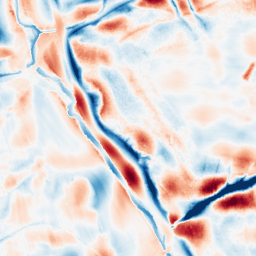
Category: wavelet
Decomposition family: wavelet_biorthogonal
Decomposition parameters: wavelet: bior3.5
level: 5
Upsampling method: regularized
Upsampling parameters: scale: 2
lambda_reg: 0.001
Upsampling scale: 2